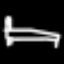
Label: bed